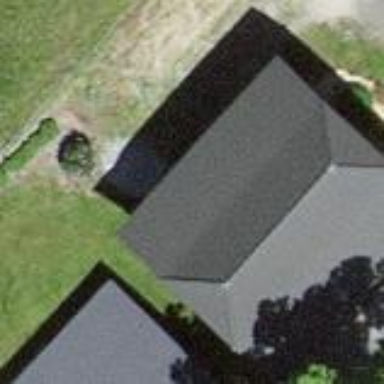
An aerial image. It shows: Rural barn.